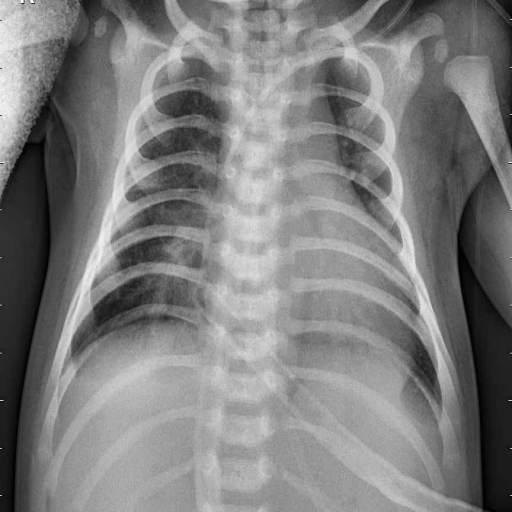
Finding: PNEUMONIA